Interaction volume radius: 5 \u00c5
Interaction volume height: 15 \u00c5
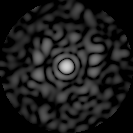
Disorder parameter: 0.8491